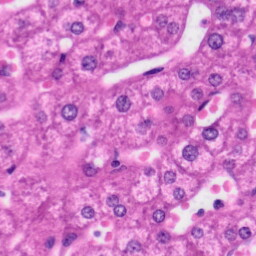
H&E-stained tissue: Liver